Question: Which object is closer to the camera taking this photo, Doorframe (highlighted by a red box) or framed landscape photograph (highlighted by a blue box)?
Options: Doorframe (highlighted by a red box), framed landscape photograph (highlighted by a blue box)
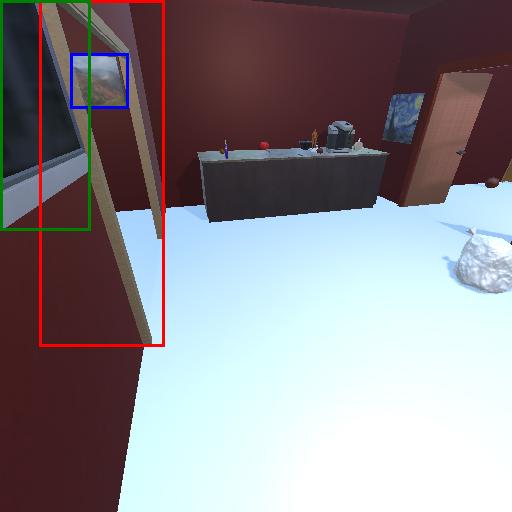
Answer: Doorframe (highlighted by a red box)